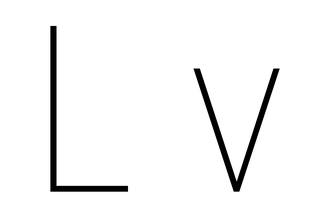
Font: Roboto_Condensed_Thin